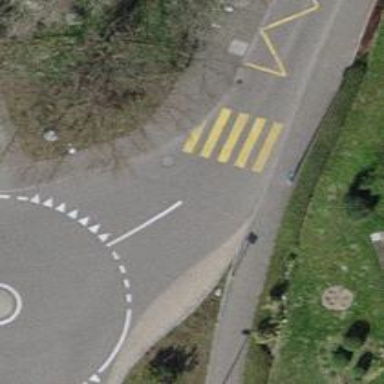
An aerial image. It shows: Marked crossing on the road.